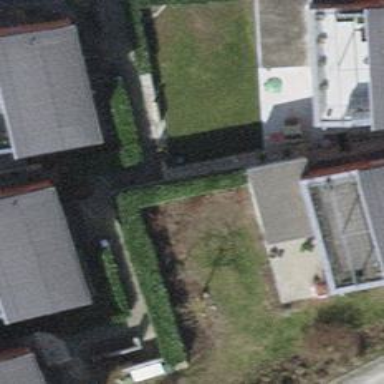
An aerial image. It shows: Sidewalk along the footway.